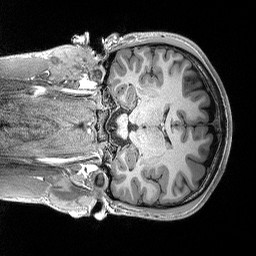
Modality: T1w
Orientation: coronal
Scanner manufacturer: siemens
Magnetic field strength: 3 T
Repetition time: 2.3 s
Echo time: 0.00298 s